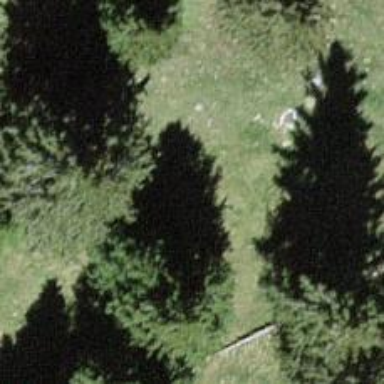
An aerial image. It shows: Needle-leaved tree in nature.